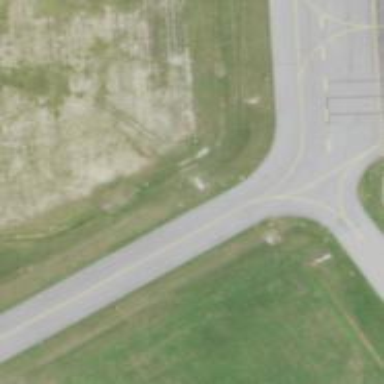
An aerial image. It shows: Image of taxiway at airport.